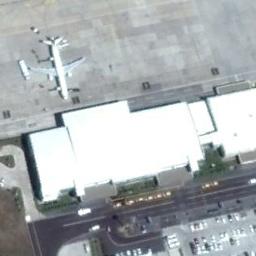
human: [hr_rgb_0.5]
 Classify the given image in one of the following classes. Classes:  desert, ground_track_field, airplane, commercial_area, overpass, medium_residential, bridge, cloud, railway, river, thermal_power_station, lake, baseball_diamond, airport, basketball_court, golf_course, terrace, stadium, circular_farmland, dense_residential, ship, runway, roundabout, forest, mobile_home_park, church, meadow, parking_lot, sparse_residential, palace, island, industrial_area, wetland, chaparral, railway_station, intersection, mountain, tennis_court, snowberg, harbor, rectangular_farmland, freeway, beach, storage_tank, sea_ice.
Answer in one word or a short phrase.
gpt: airplane